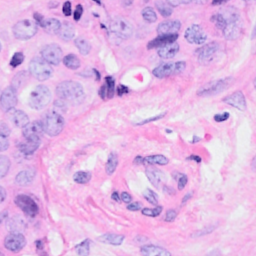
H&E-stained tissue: Breast